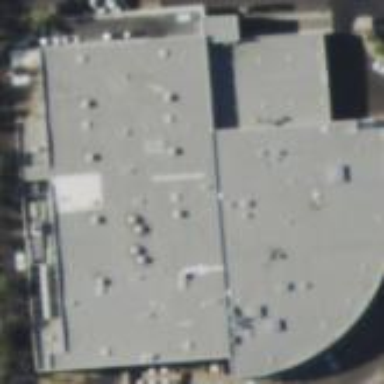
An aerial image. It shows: Building that houses car shop.